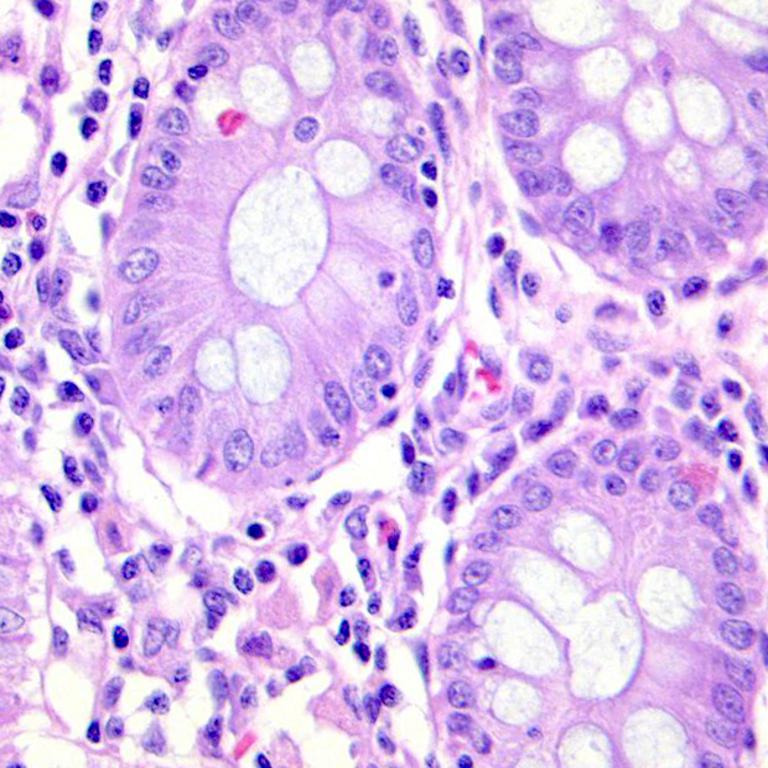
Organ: colon
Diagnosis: benign